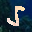
Label: 5